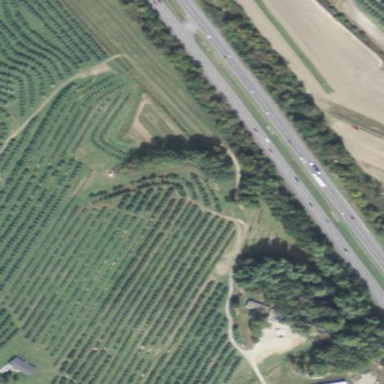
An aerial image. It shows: Orchard.